Aerial crown-view tile of a tropical tree (Barro Colorado Island, Panama), acquired 20250616:
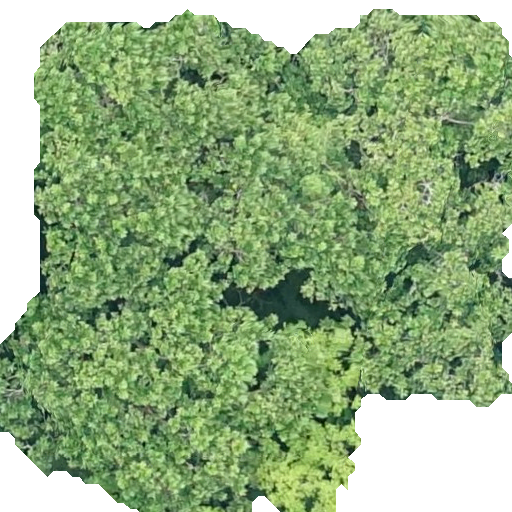
Species: Anacardium excelsum
GBIF accepted scientific name: Anacardium excelsum
Crown area: 316.931 m²